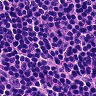
Metastatic tissue present: no